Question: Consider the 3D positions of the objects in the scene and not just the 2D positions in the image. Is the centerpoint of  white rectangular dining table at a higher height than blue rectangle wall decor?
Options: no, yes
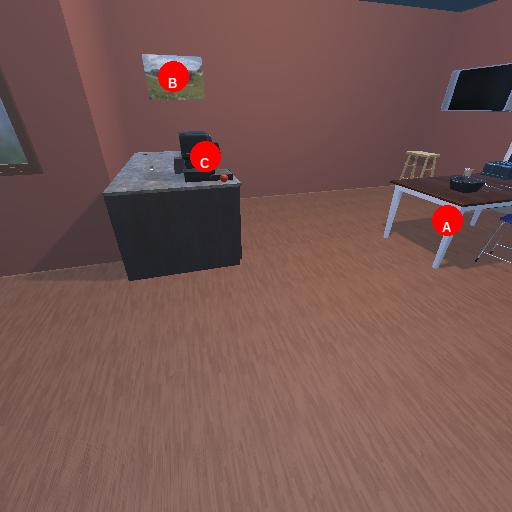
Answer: no